Question: I have the following situation:
I have a transaction that I want to show all the elements in a panel, when the user tap the element I want to load and show a level of this element in a grid, in the same panel.
The problem is not the tap, I can't even load 2 grids when the panel opens. I've tried almost everything: Attributes, variables, SDTs, DataSelectors... but nothing seems works.

Genexus allow use 2 grids in a panel?
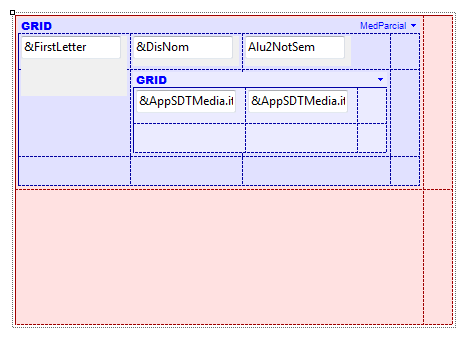
Answer: The best approach is to have the first grid variable based. And the second Grid SDT Based.
The second grid is loaded within the Grid1 Load Event and activated on Grid Selection.
This can be accomplished by using the Grid Selected layout feature.
Here you have a <URL>
Also, I've uploaded an <URL>. Tested on iOS X Evolution 3.